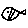
Label: fish